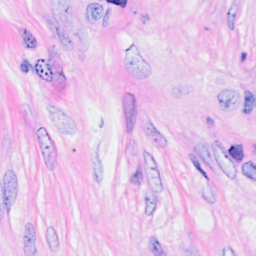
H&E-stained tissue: Breast